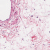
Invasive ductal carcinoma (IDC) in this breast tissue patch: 0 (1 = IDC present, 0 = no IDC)